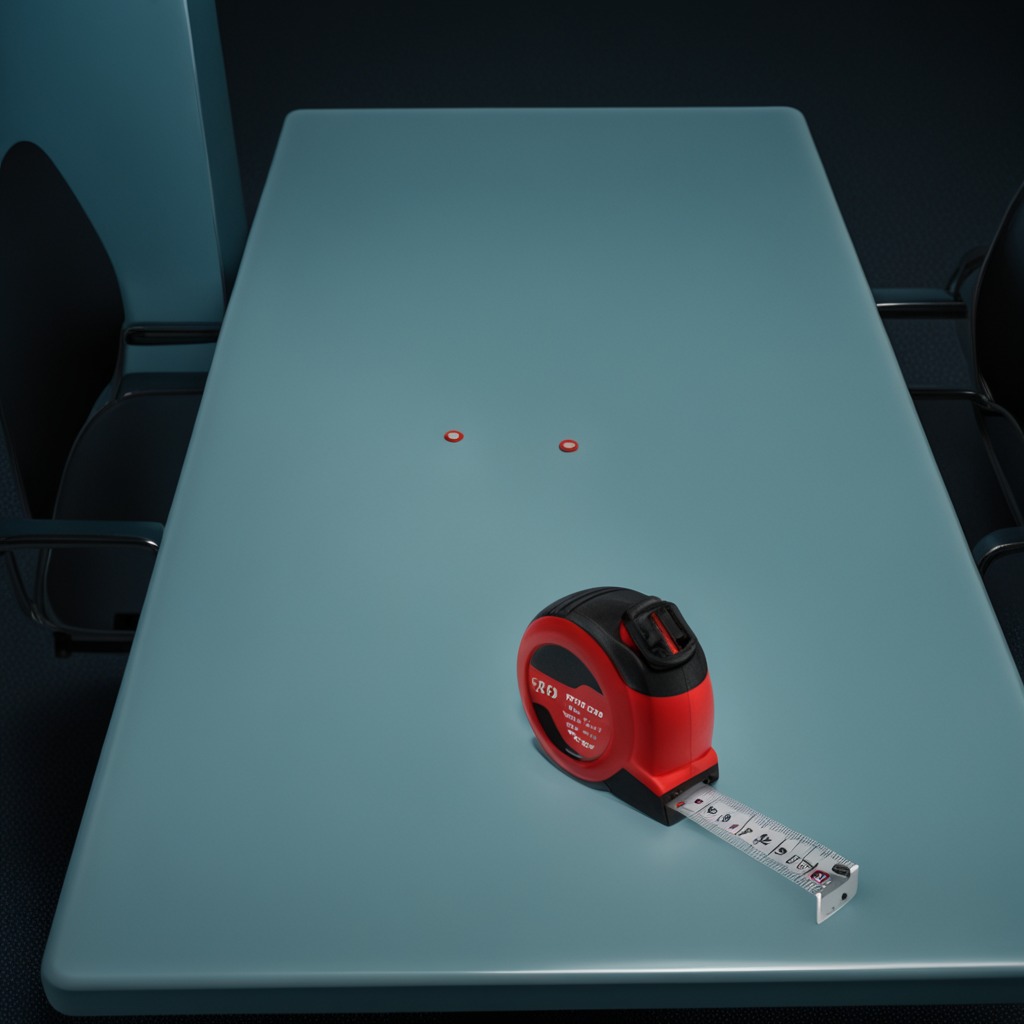
A measuring tape lies on a clean empty table in a railway signal maintenance room lit by harsh overhead fluorescents.